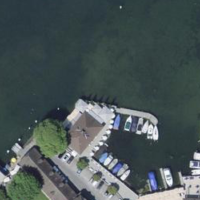
EUNIS habitat code: 14
Species observed at this site:
Tachybaptus ruficollis
Podiceps cristatus
Larus michahellis
Ptyonoprogne rupestris
Cygnus olor